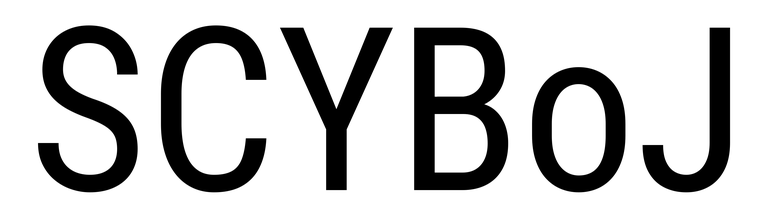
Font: Roboto_Condensed_Regular